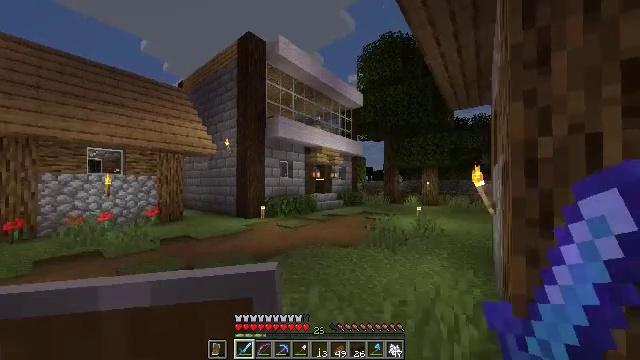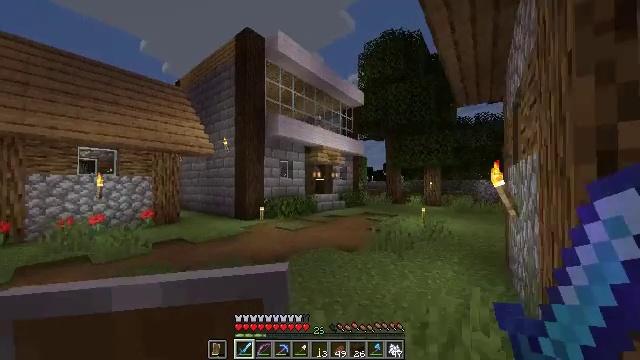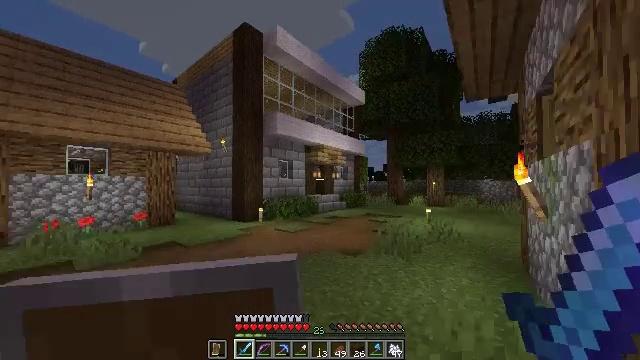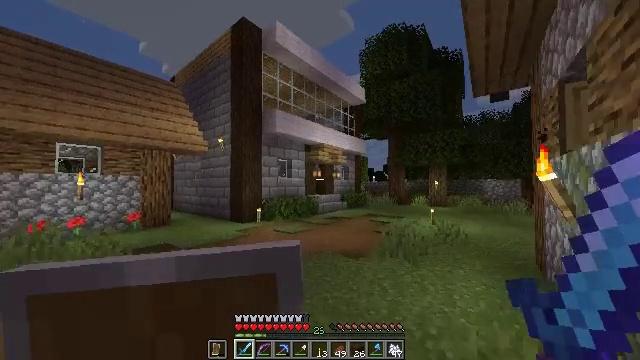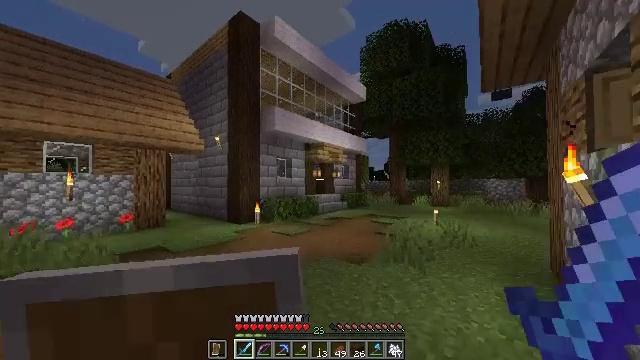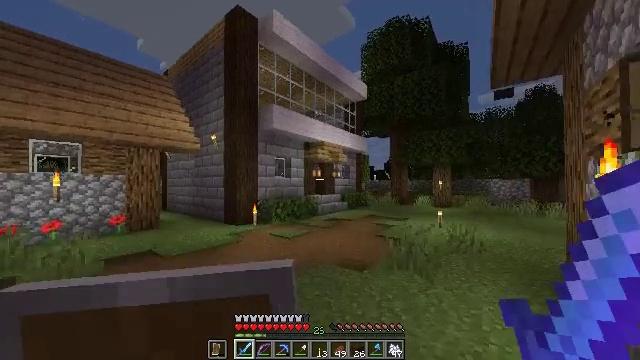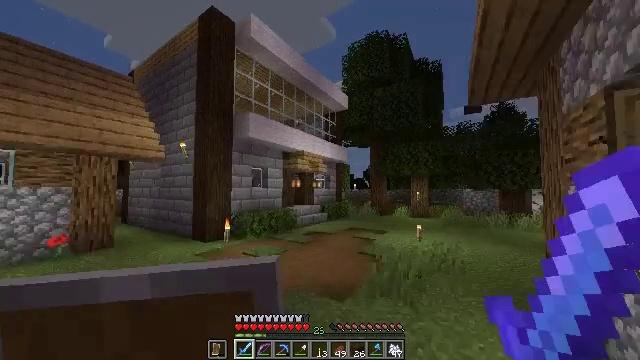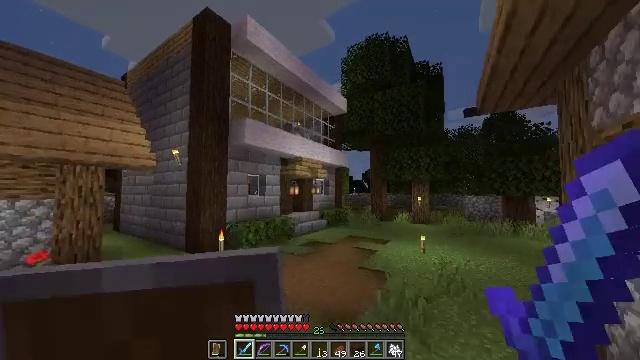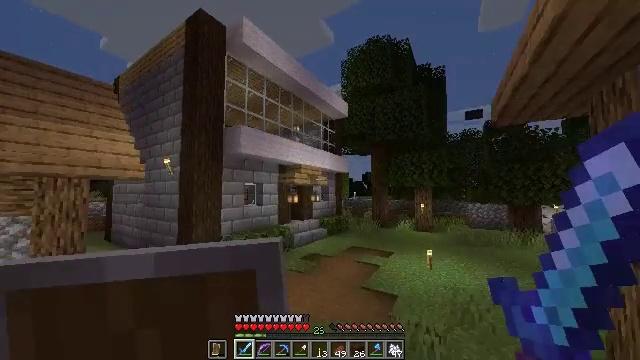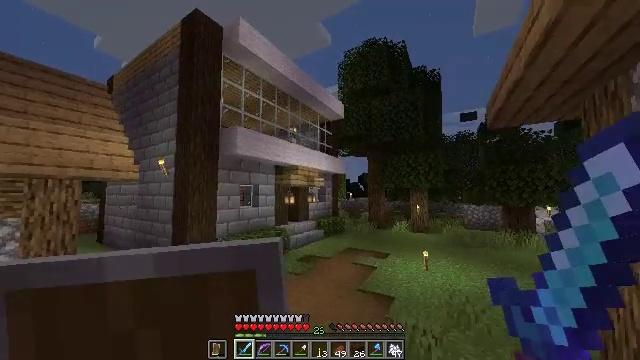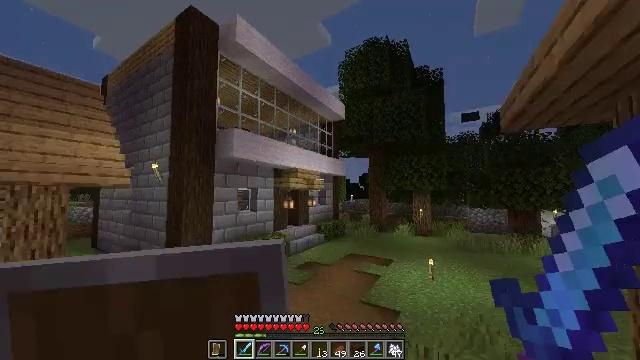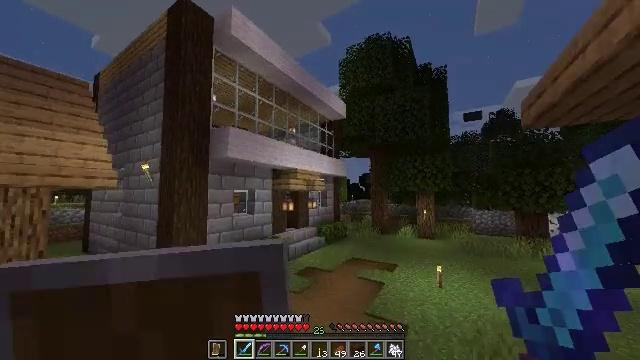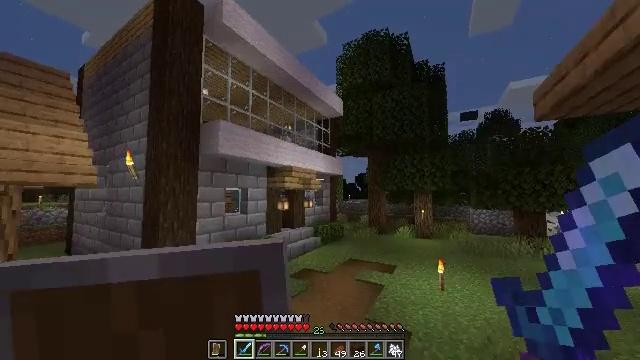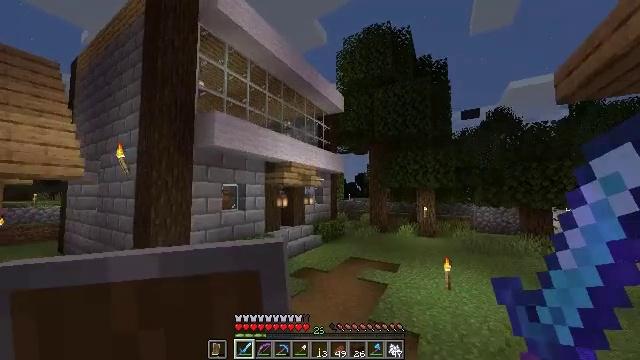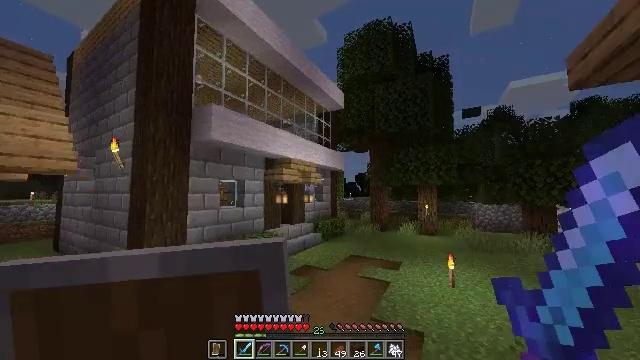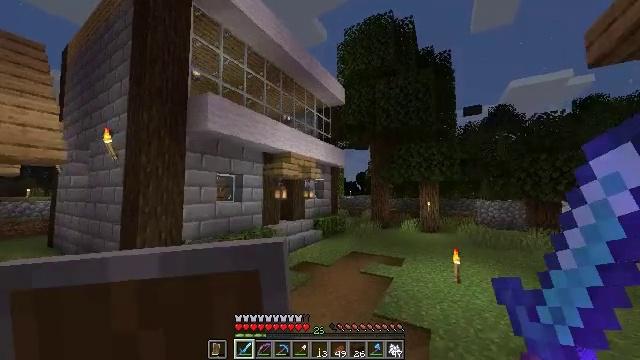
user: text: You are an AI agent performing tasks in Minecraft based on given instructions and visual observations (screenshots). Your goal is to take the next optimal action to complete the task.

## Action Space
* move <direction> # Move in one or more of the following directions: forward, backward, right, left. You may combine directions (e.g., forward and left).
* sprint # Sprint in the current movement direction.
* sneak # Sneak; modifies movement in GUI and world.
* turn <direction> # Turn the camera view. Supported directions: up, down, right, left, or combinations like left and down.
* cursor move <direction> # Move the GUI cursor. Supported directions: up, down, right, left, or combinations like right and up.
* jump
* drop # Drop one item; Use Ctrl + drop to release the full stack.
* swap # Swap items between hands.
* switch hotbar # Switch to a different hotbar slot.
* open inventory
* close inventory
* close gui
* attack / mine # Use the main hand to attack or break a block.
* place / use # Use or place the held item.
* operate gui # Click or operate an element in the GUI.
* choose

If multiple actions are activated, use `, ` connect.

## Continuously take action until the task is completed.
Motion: motion action
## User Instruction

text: craft item air
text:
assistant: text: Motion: move forward
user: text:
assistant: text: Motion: move forward
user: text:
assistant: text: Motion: move forward
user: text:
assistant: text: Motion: move forward
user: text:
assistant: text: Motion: move forward
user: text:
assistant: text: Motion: move forward, turn right and up, jump
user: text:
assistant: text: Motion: move forward, jump
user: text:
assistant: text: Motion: move forward, jump
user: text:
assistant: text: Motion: move forward
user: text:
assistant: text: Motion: move forward
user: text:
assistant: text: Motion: move forward
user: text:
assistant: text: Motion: move forward, turn right
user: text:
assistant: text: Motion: move forward
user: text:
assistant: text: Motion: move forward
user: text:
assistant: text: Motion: move forward
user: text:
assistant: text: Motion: move forward
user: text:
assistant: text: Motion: move forward
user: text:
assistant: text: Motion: move forward
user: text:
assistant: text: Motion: move forward
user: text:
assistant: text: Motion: move forward
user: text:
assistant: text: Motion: move forward
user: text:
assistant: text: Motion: move forward, sprint
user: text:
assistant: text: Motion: move forward, sprint
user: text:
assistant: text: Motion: move forward, sprint
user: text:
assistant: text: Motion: move forward, turn left
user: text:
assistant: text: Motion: move forward
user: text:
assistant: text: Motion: move forward
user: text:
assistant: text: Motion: move forward
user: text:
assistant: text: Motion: move forward
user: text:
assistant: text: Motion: move forward